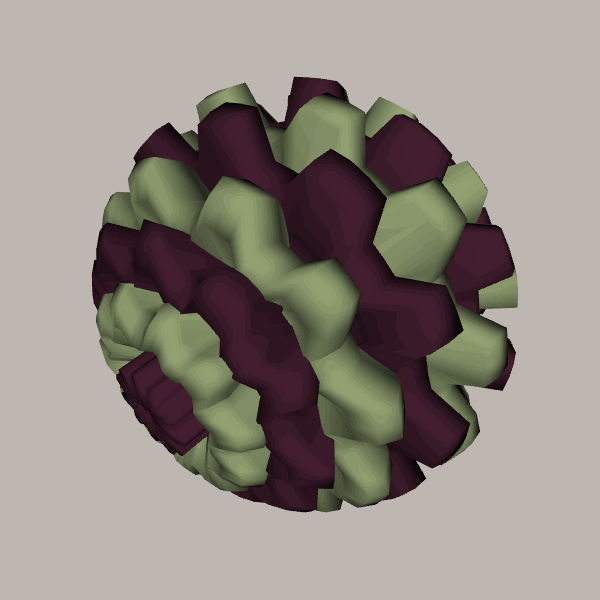
Background: light